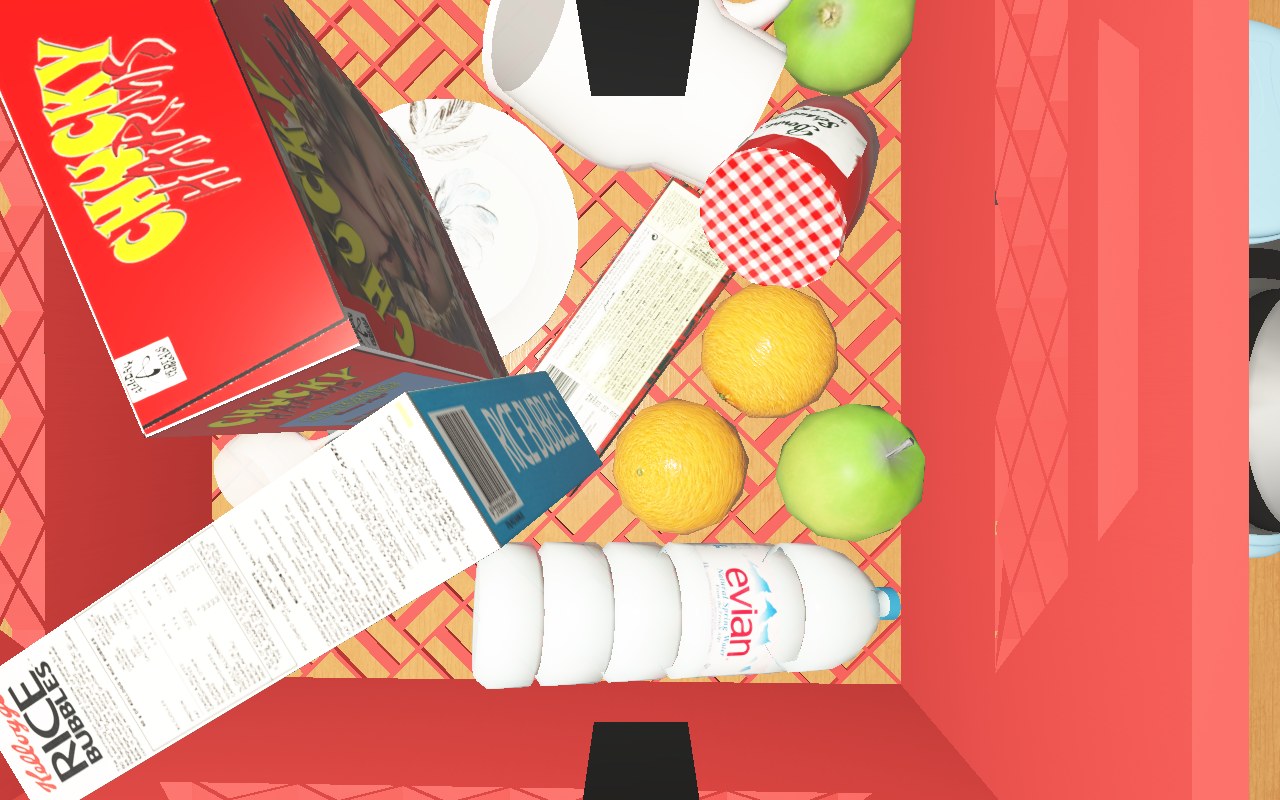
Objects in the scene:
carafe
water bottle
apple
apple
orange
orange
plate
jam jar
cereal box